Question: I have observed that the margin setting for the TextBox has no apparent affect (even though I wish it did) on the control. However, I wrote a simple test program using a TextBox and it has a different margin! I have carefully compared my two programs and there is no relevant difference between them but one has only two pixels from the edge to the first character entered in the TextBox and the other has seven pixels to an identical character! Is there an explanation for this discrepancy?
The designer settings for the TextBox are identical in both programs:
'''
this.textBox1.AcceptsReturn = true;
this.textBox1.AcceptsTab = true;
this.textBox1.Dock = System.Windows.Forms.DockStyle.Fill;
this.textBox1.HideSelection = false;
this.textBox1.Location = new System.Drawing.Point(0, 0);
this.textBox1.Margin = new System.Windows.Forms.Padding(0);
this.textBox1.MaxLength = 0;
this.textBox1.Multiline = true;
this.txtBody.TabIndex = 0;
this.textBox1.ScrollBars = System.Windows.Forms.ScrollBars.Both;
'''
There are no other settings for either TextBox except "Name", "Size", and event handlers.
Example screenshot:
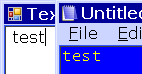
Answer: @Hans Your questions and prompting have paid off. Further and closer examination has revealed that the program environments were defaulting to different fonts. When I specified the font the margins were the same. Thank you for helping me find the answer.